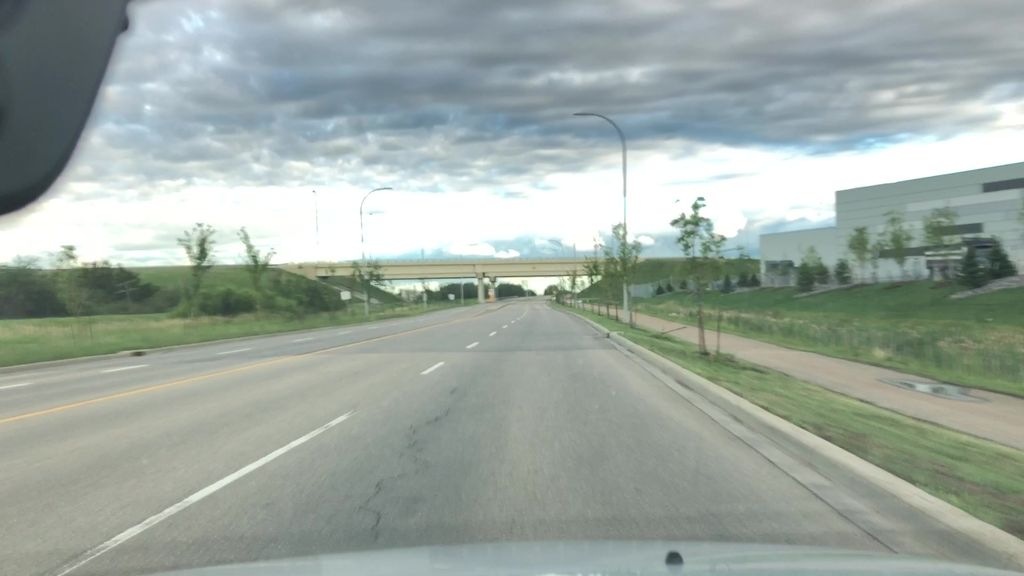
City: edmonton